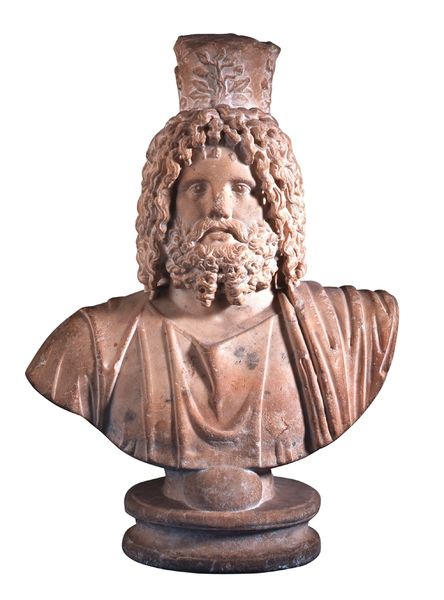
Titel: Büste des Gottes Sarapis
Standort: Hamburg
Institution: Museum für Kunst und Gewerbe Hamburg
Schlagwörter: marmor, brustbild, antike, kaiserzeit, helden, bildwerke, dreidimensionale, büste, schulterbüste, götter, römische, gemeißelt, mittlere, ägyptische, halbgötter, représentations ~ divinités égyptiennes, héros, etc., serapis, sarapis